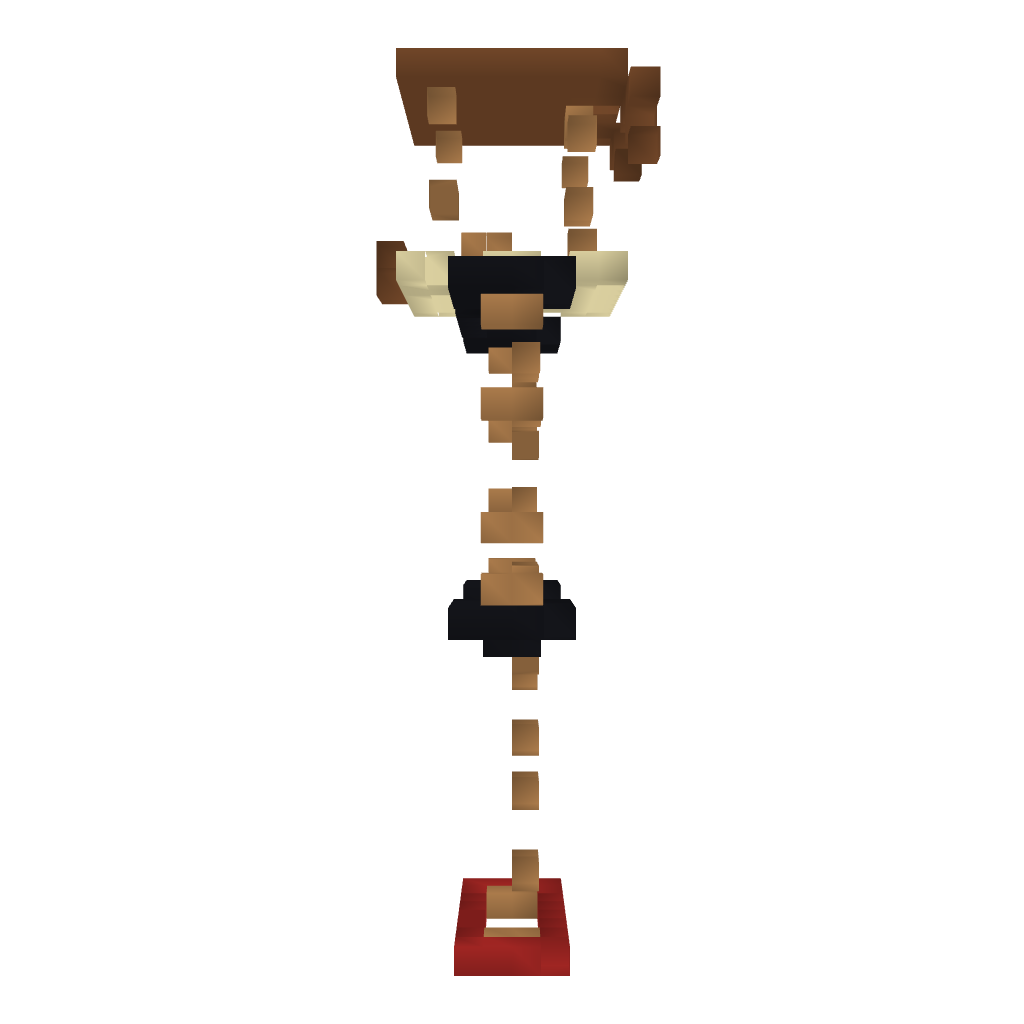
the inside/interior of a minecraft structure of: skydoesminecraft